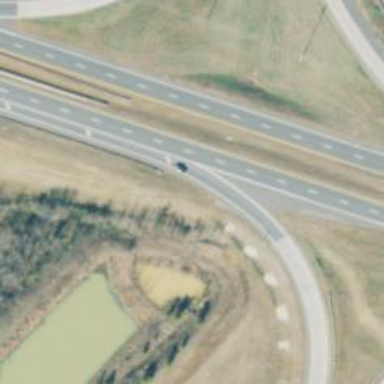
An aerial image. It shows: Trunk link road with asphalt surface.